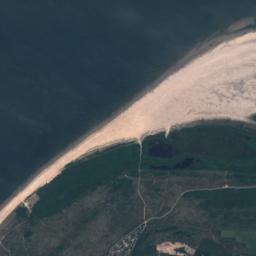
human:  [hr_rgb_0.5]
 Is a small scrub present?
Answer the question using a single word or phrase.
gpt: yes

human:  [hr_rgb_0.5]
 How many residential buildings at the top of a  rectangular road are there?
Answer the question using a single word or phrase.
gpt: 0

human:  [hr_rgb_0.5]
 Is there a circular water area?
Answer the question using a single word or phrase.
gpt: no

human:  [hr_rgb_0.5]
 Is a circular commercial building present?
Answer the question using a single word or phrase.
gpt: no

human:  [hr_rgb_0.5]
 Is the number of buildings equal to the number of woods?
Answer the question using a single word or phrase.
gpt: no

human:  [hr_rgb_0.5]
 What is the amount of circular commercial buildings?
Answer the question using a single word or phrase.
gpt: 0

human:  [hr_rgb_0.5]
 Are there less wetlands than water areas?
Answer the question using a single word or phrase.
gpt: no

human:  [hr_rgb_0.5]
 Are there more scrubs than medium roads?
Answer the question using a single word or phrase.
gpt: yes

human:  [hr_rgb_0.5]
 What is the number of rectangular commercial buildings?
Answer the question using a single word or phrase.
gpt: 0

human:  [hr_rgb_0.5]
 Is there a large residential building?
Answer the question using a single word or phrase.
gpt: no

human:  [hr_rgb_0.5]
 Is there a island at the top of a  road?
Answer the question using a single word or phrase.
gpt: no

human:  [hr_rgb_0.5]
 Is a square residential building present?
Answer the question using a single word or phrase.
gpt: no

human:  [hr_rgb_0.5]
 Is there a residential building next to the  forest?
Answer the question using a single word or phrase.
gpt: yes

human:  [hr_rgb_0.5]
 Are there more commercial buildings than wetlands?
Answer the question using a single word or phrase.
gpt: no

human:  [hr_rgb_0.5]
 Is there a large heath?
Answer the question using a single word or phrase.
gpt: yes

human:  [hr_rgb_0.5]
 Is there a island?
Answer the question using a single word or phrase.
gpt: yes

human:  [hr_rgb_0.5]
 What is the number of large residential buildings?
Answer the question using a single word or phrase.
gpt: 0

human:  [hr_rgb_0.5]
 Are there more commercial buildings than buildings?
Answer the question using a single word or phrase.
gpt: no

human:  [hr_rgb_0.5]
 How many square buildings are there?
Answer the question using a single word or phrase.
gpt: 0

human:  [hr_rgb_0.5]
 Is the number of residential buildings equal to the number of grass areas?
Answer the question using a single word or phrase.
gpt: no

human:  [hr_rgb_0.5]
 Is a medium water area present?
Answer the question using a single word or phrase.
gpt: yes

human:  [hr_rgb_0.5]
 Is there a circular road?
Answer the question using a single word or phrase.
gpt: no

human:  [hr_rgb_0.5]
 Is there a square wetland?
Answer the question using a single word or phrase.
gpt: yes

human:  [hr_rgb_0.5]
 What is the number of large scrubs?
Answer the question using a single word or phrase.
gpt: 9

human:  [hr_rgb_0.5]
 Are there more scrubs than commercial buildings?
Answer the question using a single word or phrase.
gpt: yes

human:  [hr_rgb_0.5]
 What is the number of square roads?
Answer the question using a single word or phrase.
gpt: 0

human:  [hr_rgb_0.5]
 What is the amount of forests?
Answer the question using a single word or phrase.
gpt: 1

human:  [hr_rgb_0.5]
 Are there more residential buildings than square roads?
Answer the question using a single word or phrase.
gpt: yes

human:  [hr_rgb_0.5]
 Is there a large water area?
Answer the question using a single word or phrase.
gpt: yes

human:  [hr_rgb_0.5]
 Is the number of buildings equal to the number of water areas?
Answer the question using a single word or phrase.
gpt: no

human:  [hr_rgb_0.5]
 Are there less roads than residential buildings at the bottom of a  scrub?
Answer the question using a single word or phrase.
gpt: yes

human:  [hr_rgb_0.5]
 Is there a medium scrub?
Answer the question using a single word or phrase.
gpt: no

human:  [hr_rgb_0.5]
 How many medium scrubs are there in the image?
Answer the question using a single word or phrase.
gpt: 0

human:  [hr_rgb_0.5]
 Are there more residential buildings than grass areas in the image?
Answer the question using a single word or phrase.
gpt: yes

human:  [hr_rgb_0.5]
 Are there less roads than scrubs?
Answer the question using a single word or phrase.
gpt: no

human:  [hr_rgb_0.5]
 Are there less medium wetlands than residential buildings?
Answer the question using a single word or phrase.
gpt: yes